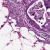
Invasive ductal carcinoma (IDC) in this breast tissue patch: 0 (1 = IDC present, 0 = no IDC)